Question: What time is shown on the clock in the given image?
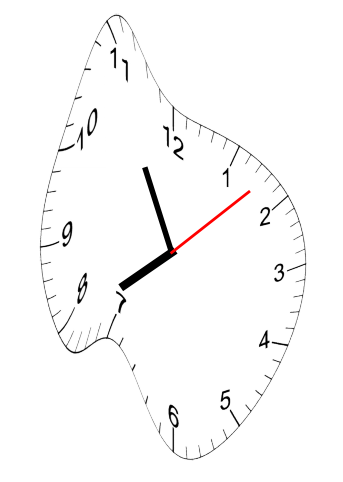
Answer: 07:55:08